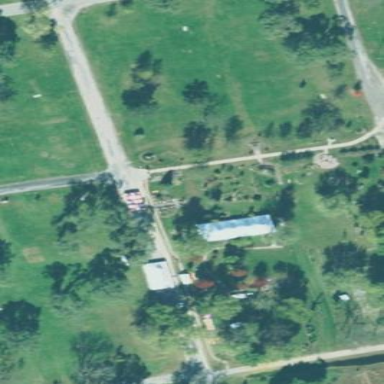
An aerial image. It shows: Community garden with show garden feature.